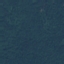
Label: Forest